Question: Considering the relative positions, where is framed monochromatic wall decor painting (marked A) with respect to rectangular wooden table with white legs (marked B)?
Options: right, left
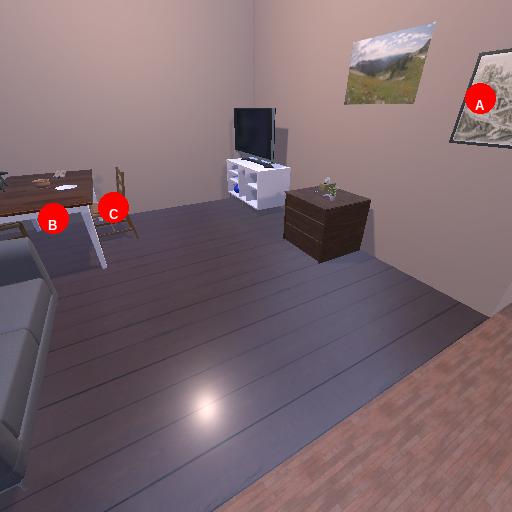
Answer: right